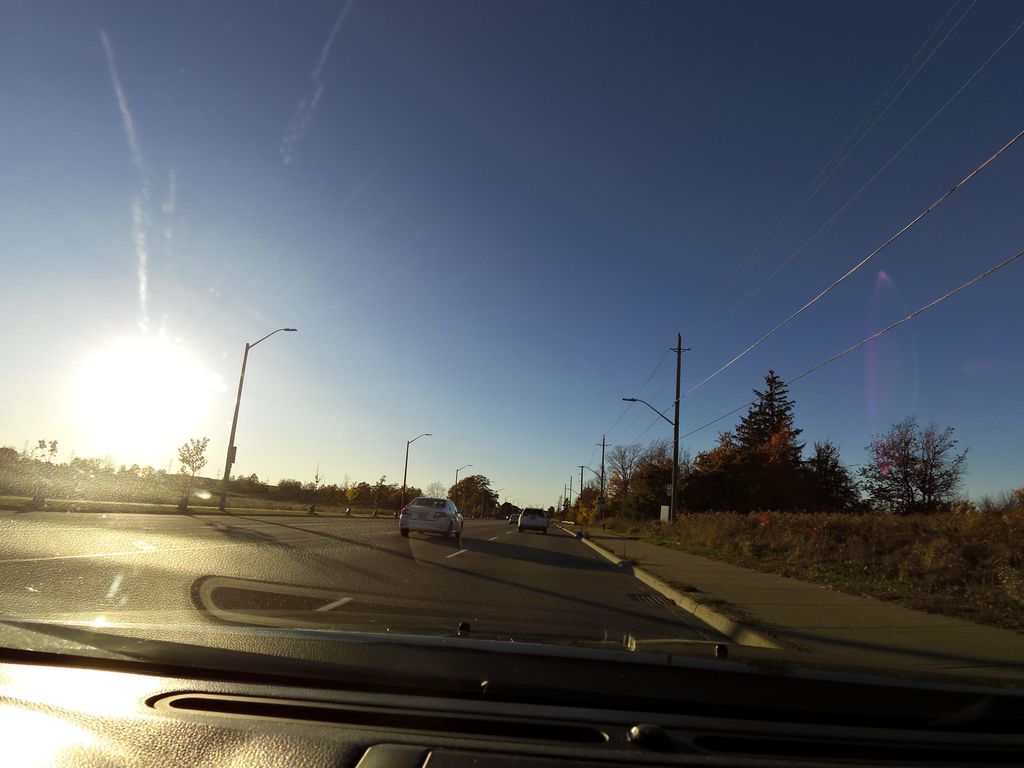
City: hamilton